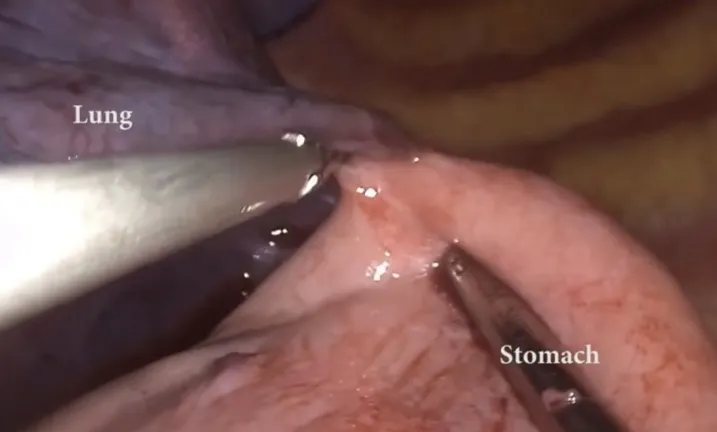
Adhesions between the lung and the stomach in the thorax.
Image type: endoscopy (gi_endoscopy)